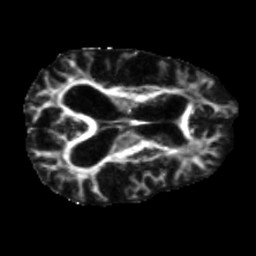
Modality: FA
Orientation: axial
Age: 69
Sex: male
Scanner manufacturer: siemens
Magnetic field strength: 3 T
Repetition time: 5.25 s
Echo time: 0.08 s